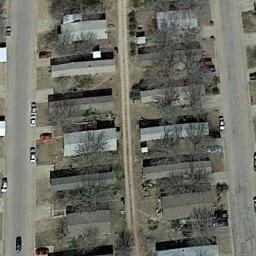
Label: residential